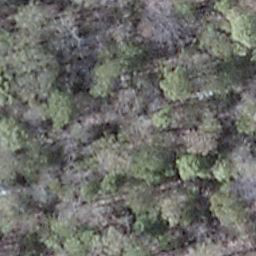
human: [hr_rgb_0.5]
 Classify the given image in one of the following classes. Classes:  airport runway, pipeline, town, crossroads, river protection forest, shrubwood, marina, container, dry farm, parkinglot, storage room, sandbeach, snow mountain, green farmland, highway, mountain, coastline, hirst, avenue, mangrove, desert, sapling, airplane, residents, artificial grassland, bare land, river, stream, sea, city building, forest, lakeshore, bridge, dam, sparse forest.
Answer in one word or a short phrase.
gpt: shrubwood